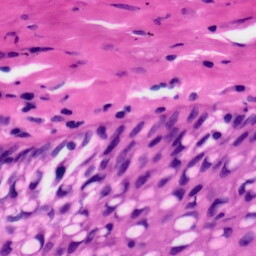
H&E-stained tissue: Tonsil